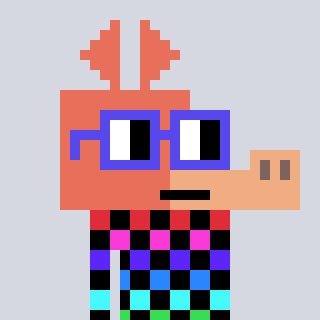
a pixel art character with square blue glasses, a aardvark-shaped head and a grayscale-colored body on a cool background